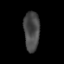
Tissue: lung
Cell type: Epithelial cells
Senescence score: 0.2152
Nuclear area (px): 614
Mean DAPI intensity: 71.583